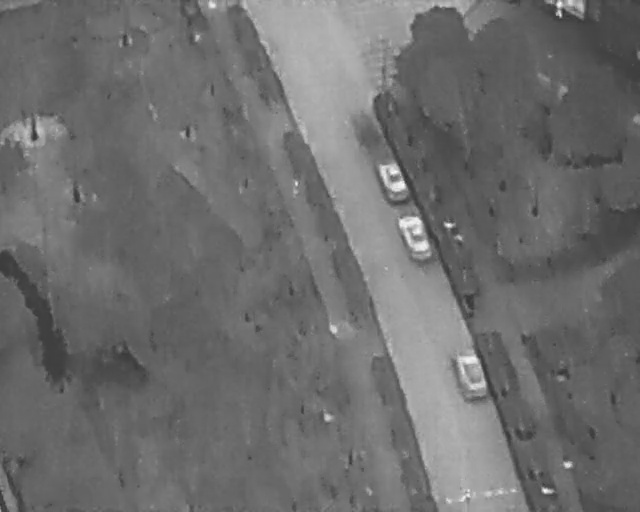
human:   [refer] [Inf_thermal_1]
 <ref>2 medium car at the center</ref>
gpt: <box>[[61, 43, 68, 48, 156], [57, 32, 65, 37, 157]]</box>